Field crop: maize
Growth stage: 2
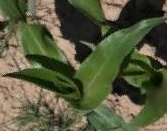
Species: maize